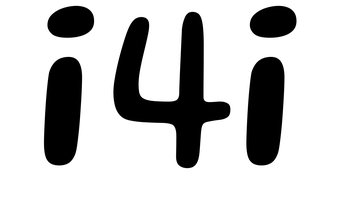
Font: Gluten_Regular